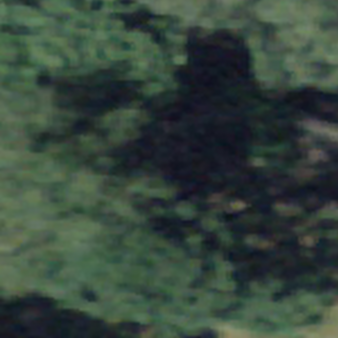
Label: other